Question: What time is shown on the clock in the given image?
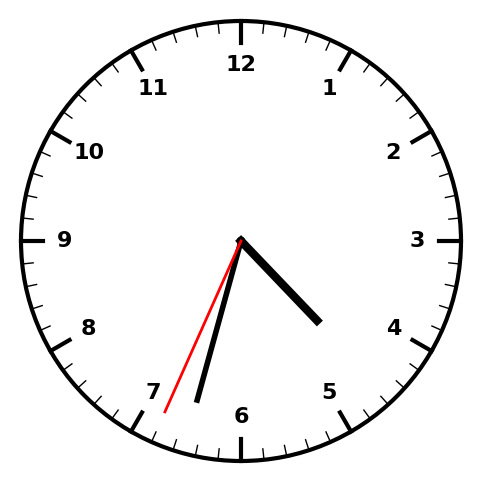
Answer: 04:32:34